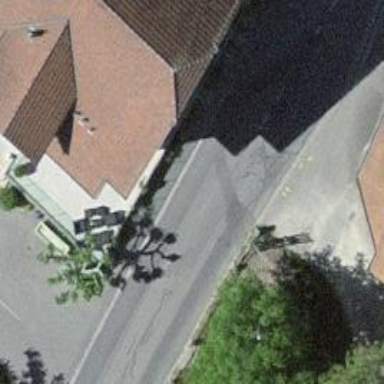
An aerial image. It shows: Bus stop with platform for public transport.